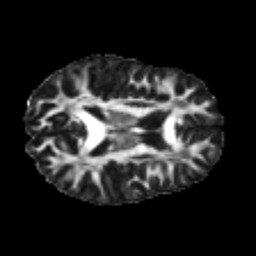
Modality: FA
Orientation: axial
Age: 24
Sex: female
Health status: healthy
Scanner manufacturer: philips
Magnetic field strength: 3 T
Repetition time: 10.368 s
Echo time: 0.0712 s